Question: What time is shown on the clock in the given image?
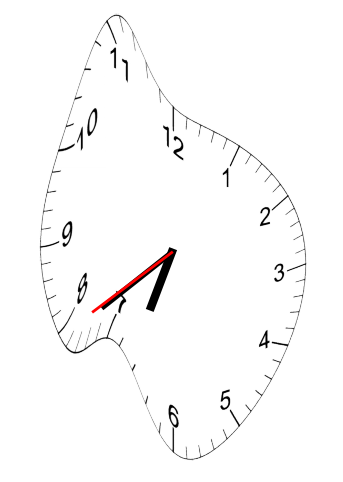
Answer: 06:38:39